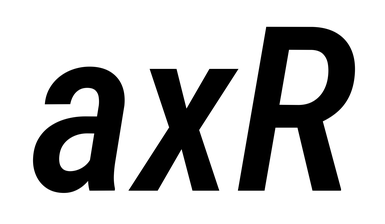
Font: Roboto-Italic_Condensed_Medium_Italic